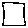
Label: square